Field crop: maize
Growth stage: 2
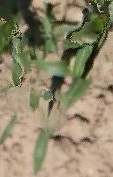
Species: maize